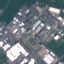
Land use / land cover: Industrial